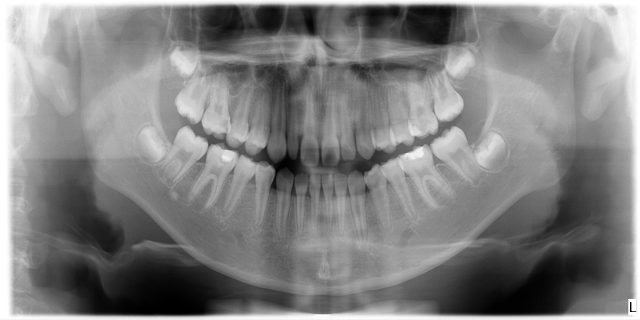
adult